Field crop: maize
Growth stage: 1
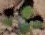
Species: chenopodium